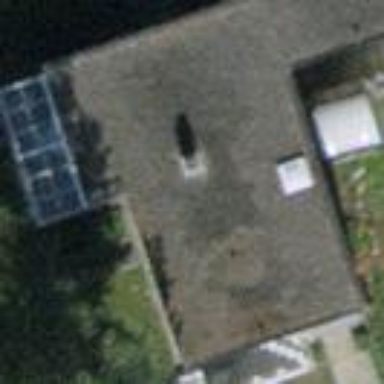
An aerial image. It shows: Terrace building.